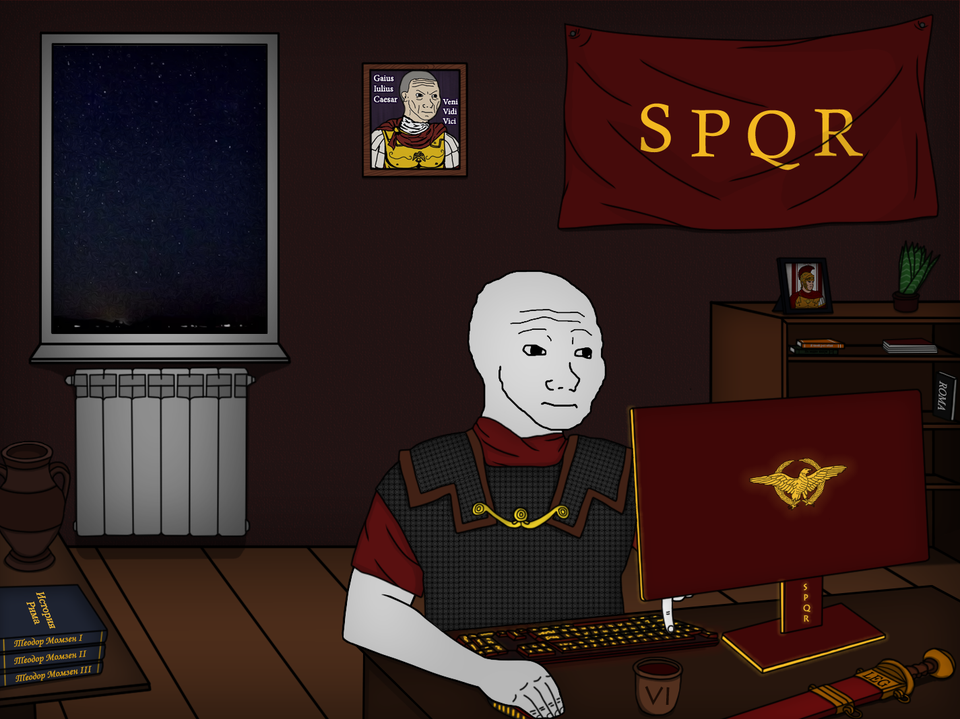
Label: 5_Wojak_with_Background